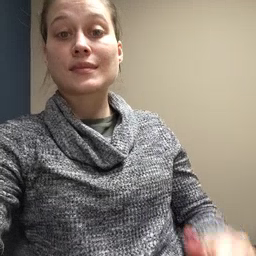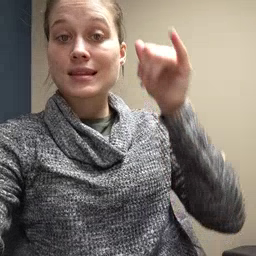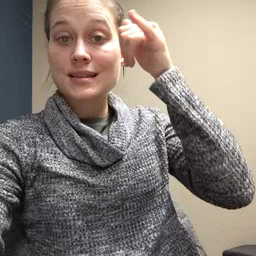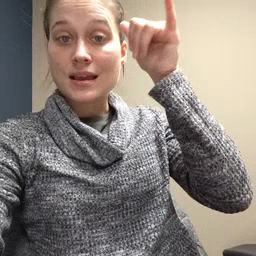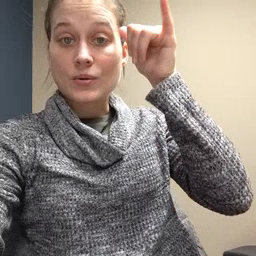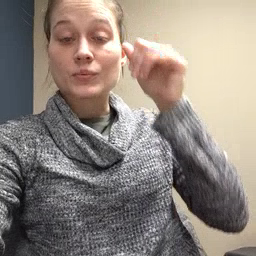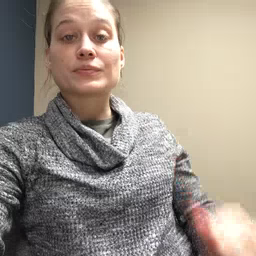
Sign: cow